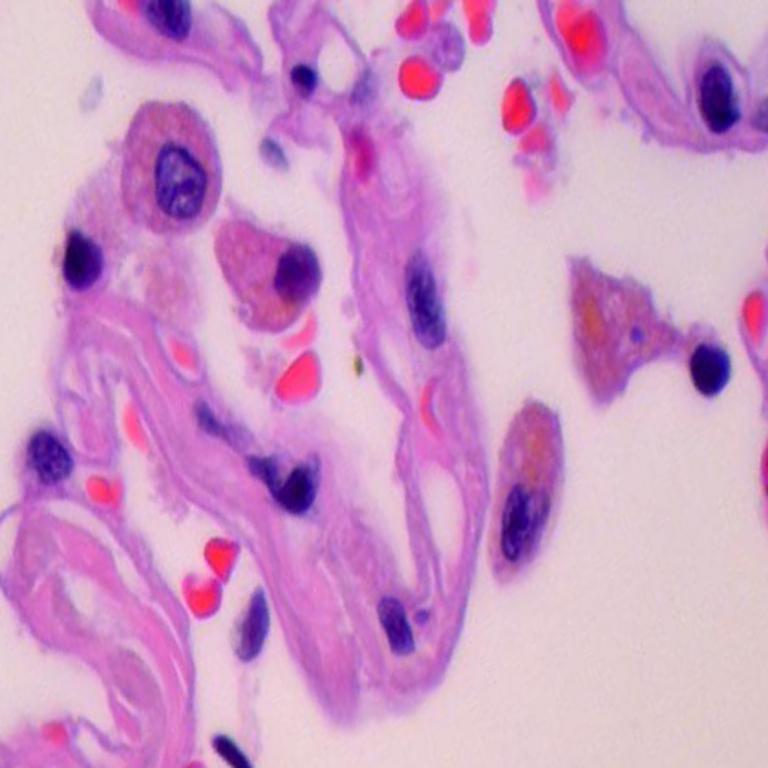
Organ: lung
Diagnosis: benign